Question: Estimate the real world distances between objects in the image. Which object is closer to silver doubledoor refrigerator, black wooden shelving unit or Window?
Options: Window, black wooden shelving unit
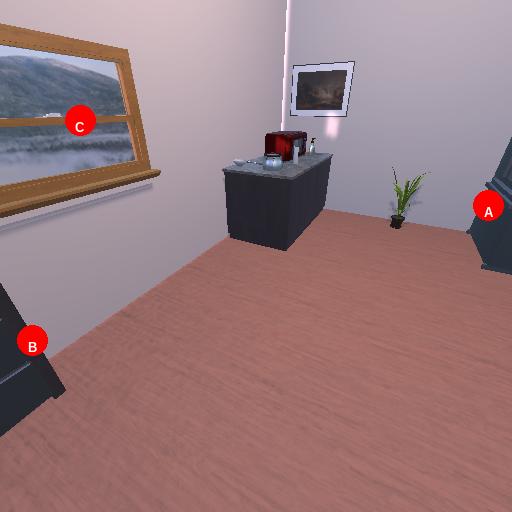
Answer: Window